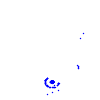
Particle: electron